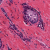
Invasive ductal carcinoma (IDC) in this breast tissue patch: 0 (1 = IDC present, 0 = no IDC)